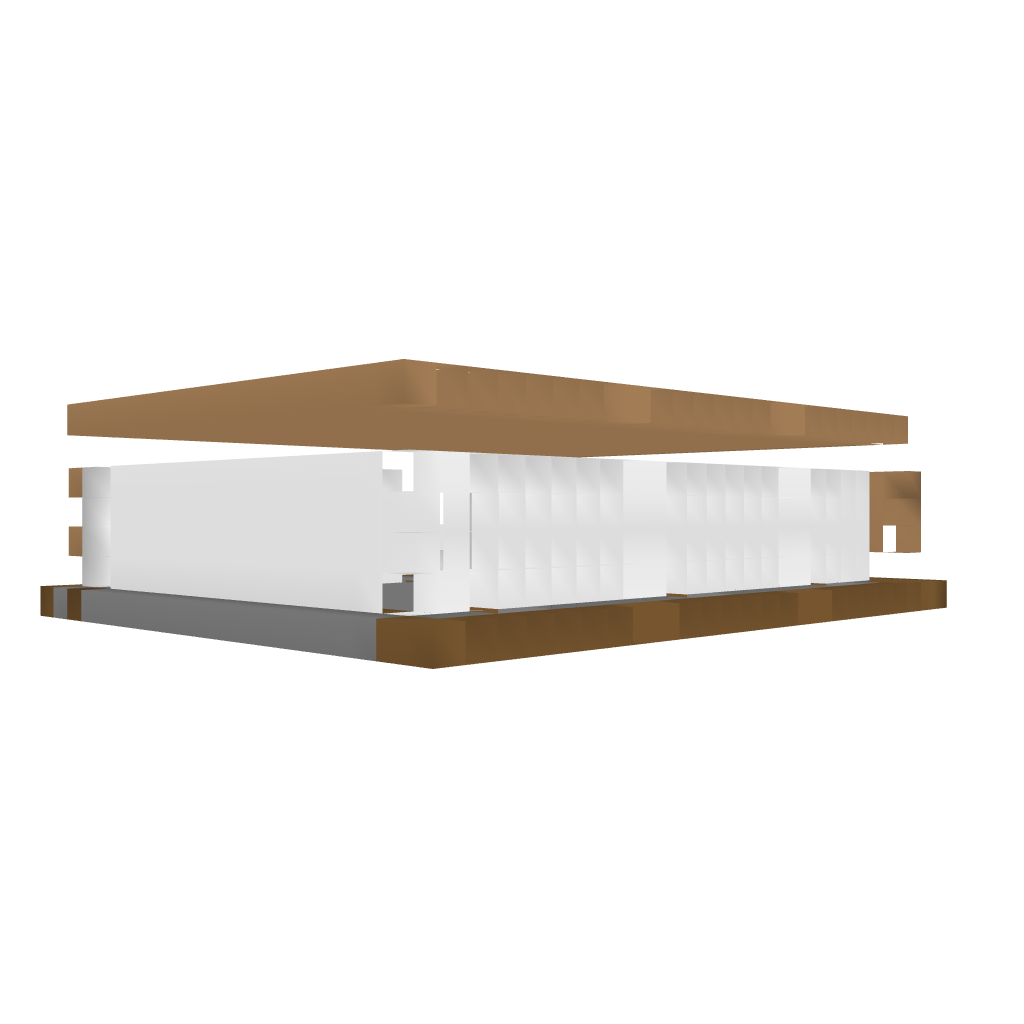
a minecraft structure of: Small Modern House bad low quality